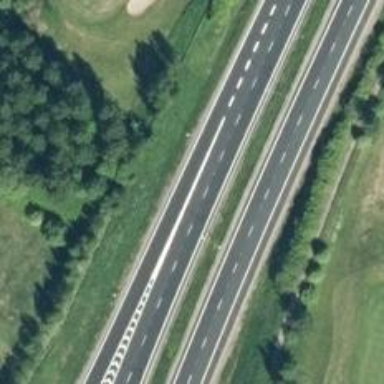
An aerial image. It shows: Motorway junction.